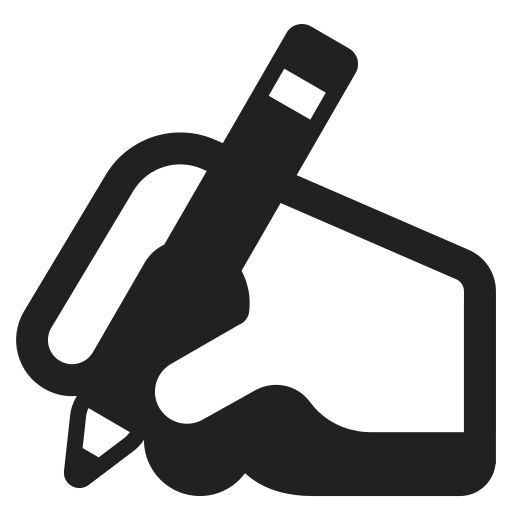
writing hand high contrast default